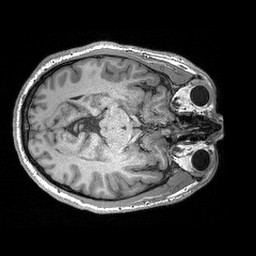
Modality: T1w
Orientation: axial
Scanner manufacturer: siemens
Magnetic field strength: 3 T
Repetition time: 2.3 s
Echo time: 0.00298 s